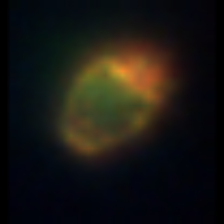
Taxon: Ciliates
Group: Other